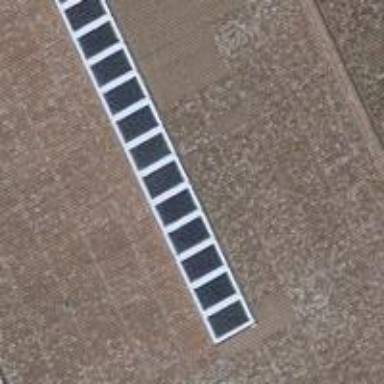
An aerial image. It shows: Solar power generator using photovoltaic panels.